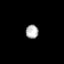
Tissue: prostate
Cell type: Myeloid cells
Senescence score: 0.7197
Nuclear area (px): 174
Mean DAPI intensity: 171.609